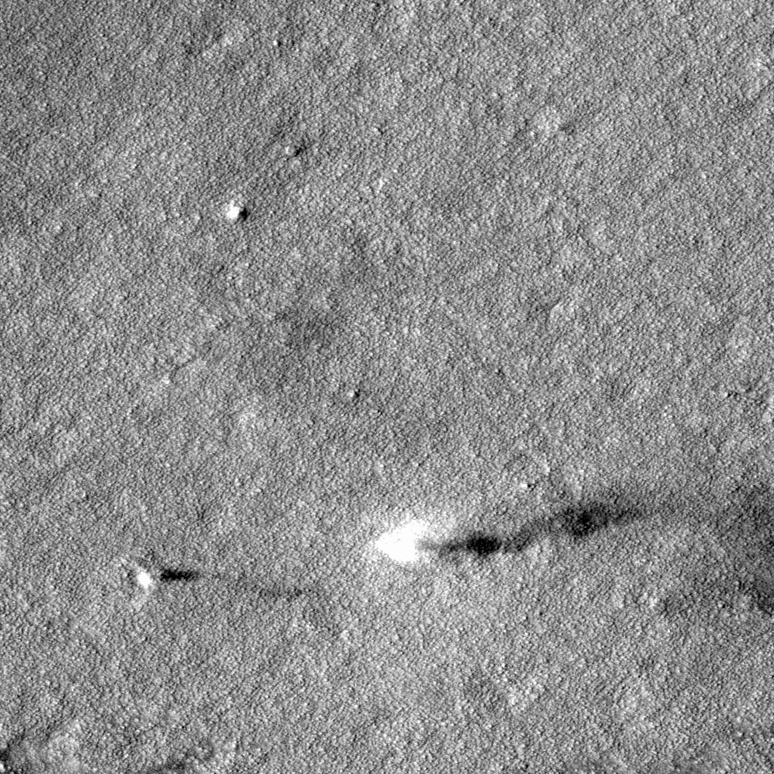
Label: dustdevil, dustdevil